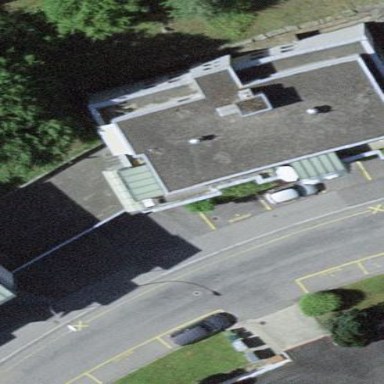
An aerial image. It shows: Group of garages.